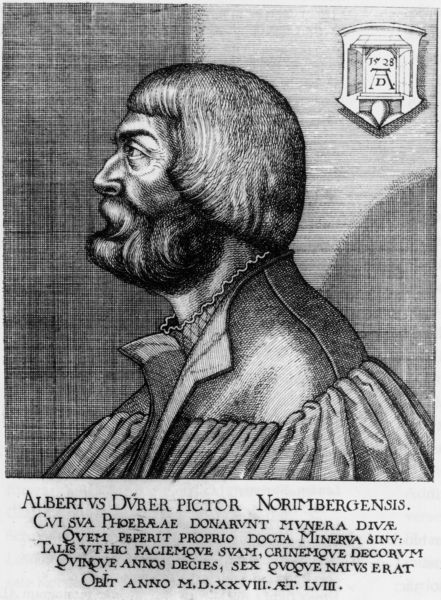
Titel: Bildnis des Albrecht Dürer
Künstler: Daniel d.J. Meyer
Institution: (Seriendruck)
Schlagwörter: mann, schatten, umhang, weiß, frisur, grau, haar, licht, mund, nase, profil, schwarz, stirn, zeichen, bart, hemd, wand, augen, falten, kleidung, kragen, vollbart, bildnis, portrait, porträt, signatur, auge, gewand, haare, mantel, locken, schulter, holzschnitt, schrift, seitlich, grafik, graphik, ernst, inschrift, brauen, dekor, faltenwurf, ad, selbstporträt, druck, hochdruck, initialen, monogramm, radierung, stich, schwarzweiß, text, beschriftung, selbstbildnis, abzeichen, krause, buchdruck, wappen, selbstportrait, dürer, emblem, kupferstich, minerva, nürnberg, latein, lateinisch, schirft, stichh, albrecht, albrecht dürer, profildarstellung, kreuzschraffur, albertus, passe, pictor, pilzkopf, tierdruck, akennase, norimbergensis, sua, 1528, haar7 alt7, albert dürer, schriffur